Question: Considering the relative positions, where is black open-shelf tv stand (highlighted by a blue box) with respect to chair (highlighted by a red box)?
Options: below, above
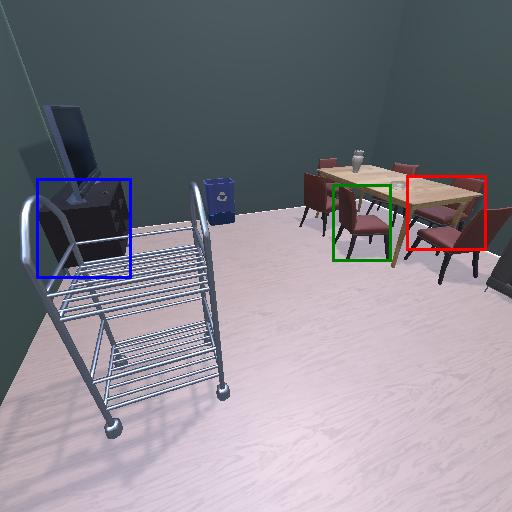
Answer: below